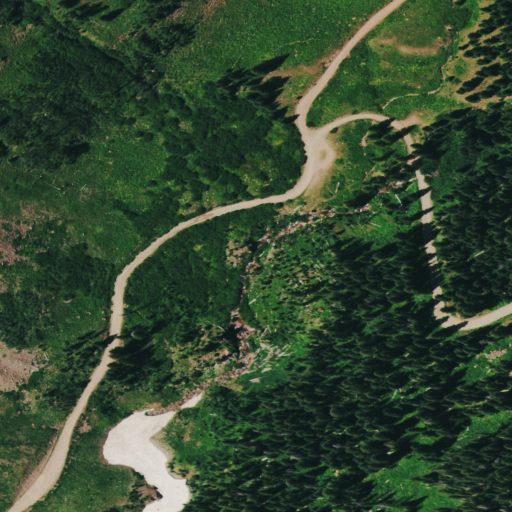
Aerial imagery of valley in Colorado named Fall Gulch containing grassland, evergreen forest, deciduous forest, and mixed forest